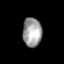
Tissue: prostate
Cell type: T cells
Senescence score: 0.746
Nuclear area (px): 543
Mean DAPI intensity: 158.882